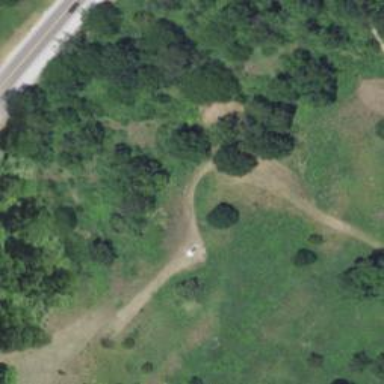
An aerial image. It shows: Disc golf tee area.